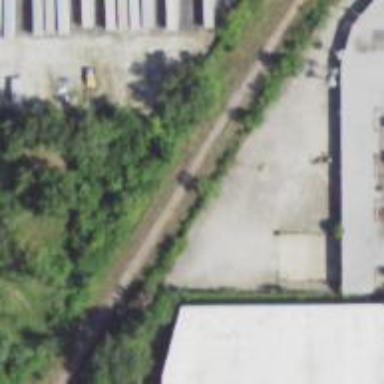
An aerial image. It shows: Abandoned railway spur path.